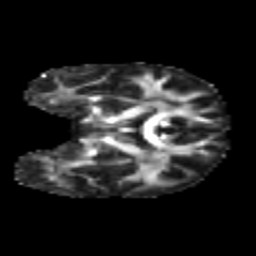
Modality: FA
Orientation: coronal
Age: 29
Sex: male
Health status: healthy